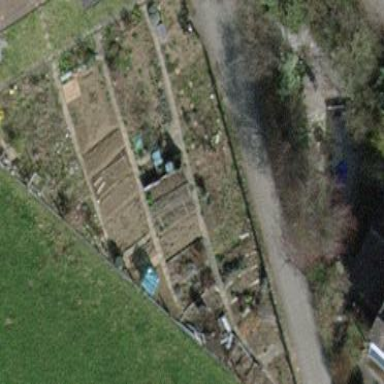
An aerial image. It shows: Garden in allotment area.